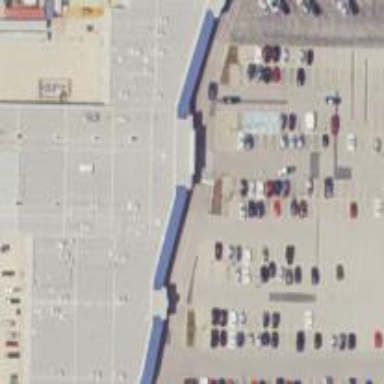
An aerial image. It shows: Supermarket.